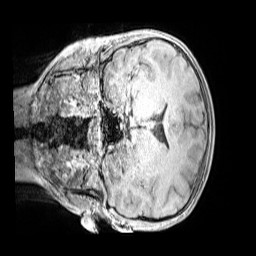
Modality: MP2RAGE
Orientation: coronal
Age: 12
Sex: male
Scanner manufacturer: siemens
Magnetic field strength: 3 T
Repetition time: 4 s
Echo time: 0.00299 s